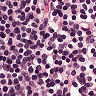
Metastatic tissue present: no